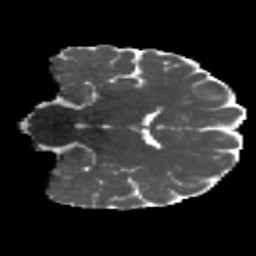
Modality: MD
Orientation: coronal
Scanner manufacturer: siemens
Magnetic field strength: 3 T
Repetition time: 4.16 s
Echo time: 0.0806 s